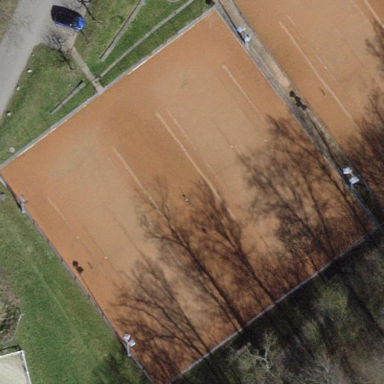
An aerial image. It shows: Tennis court with fence surrounding it. The court is located in leisure land pitch.